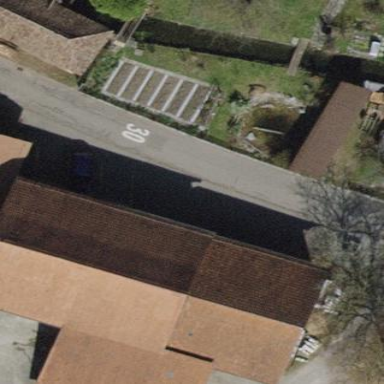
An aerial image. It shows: Building with tile roof.